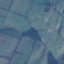
Land use / land cover: Pasture